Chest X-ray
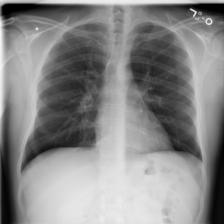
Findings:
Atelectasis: negative
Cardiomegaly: negative
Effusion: negative
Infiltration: negative
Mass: negative
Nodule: negative
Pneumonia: negative
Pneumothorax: negative
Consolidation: negative
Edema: negative
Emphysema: negative
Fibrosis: negative
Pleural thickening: negative
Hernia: negative